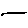
Label: line